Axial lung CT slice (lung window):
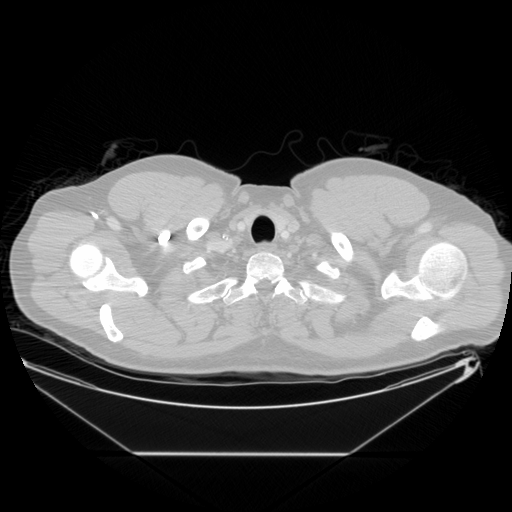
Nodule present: no